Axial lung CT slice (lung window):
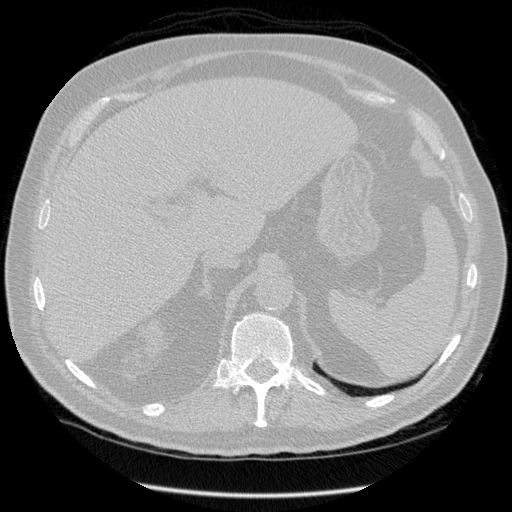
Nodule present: no